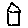
Label: house